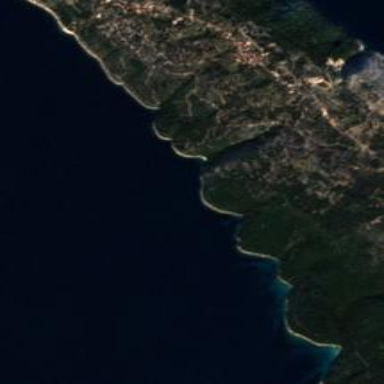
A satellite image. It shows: Beautiful bay with natural surroundings.